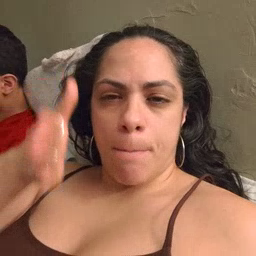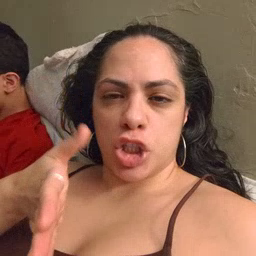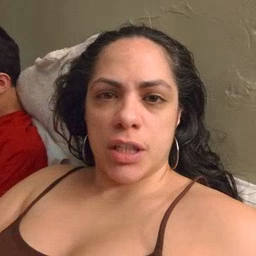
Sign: person